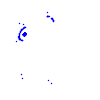
Particle: proton